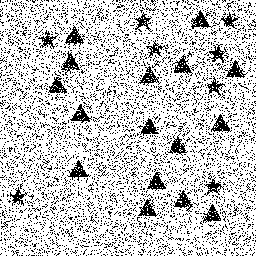
Squares: 0
Triangles: 16
Stars: 8
Total shapes: 24